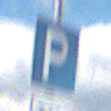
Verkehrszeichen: Parken
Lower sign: BesondereFahrzeugeUndTransportgueter1
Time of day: Midday
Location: Outdoor (Nature)
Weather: PartlyCloudy
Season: NotSpecified
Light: Natural